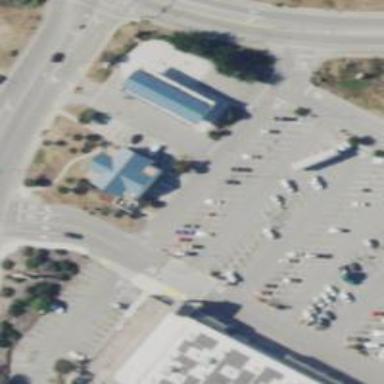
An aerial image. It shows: Convenience shop.